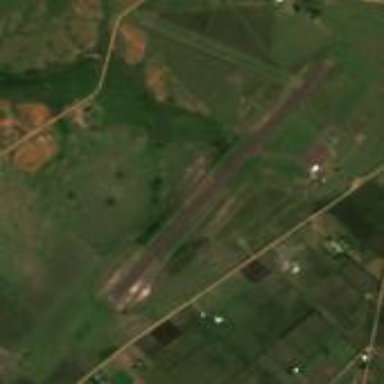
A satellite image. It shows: International aerodrome.